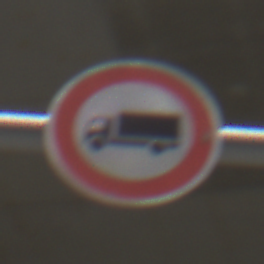
Verkehrszeichen: VerbotFuerKraftfahrzeugeUeberDreiKommaFuenfTonnen
Umgebung: Roofed, Urban
Tageszeit: Midday
Wetter: Overcast
Licht: Artificial
Jahreszeit: NotSpecified
Kontrast: MediumContrast